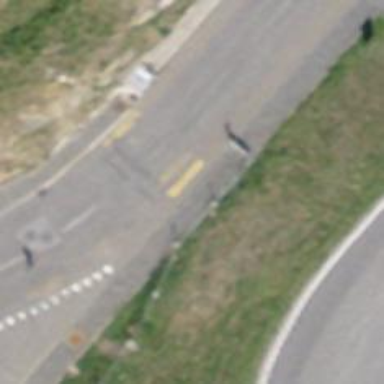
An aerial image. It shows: Zebra crossing on the road.